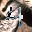
Label: 4